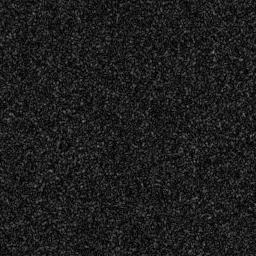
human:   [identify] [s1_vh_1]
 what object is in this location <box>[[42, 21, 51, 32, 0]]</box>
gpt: <ref>1 medium ship at the top</ref>